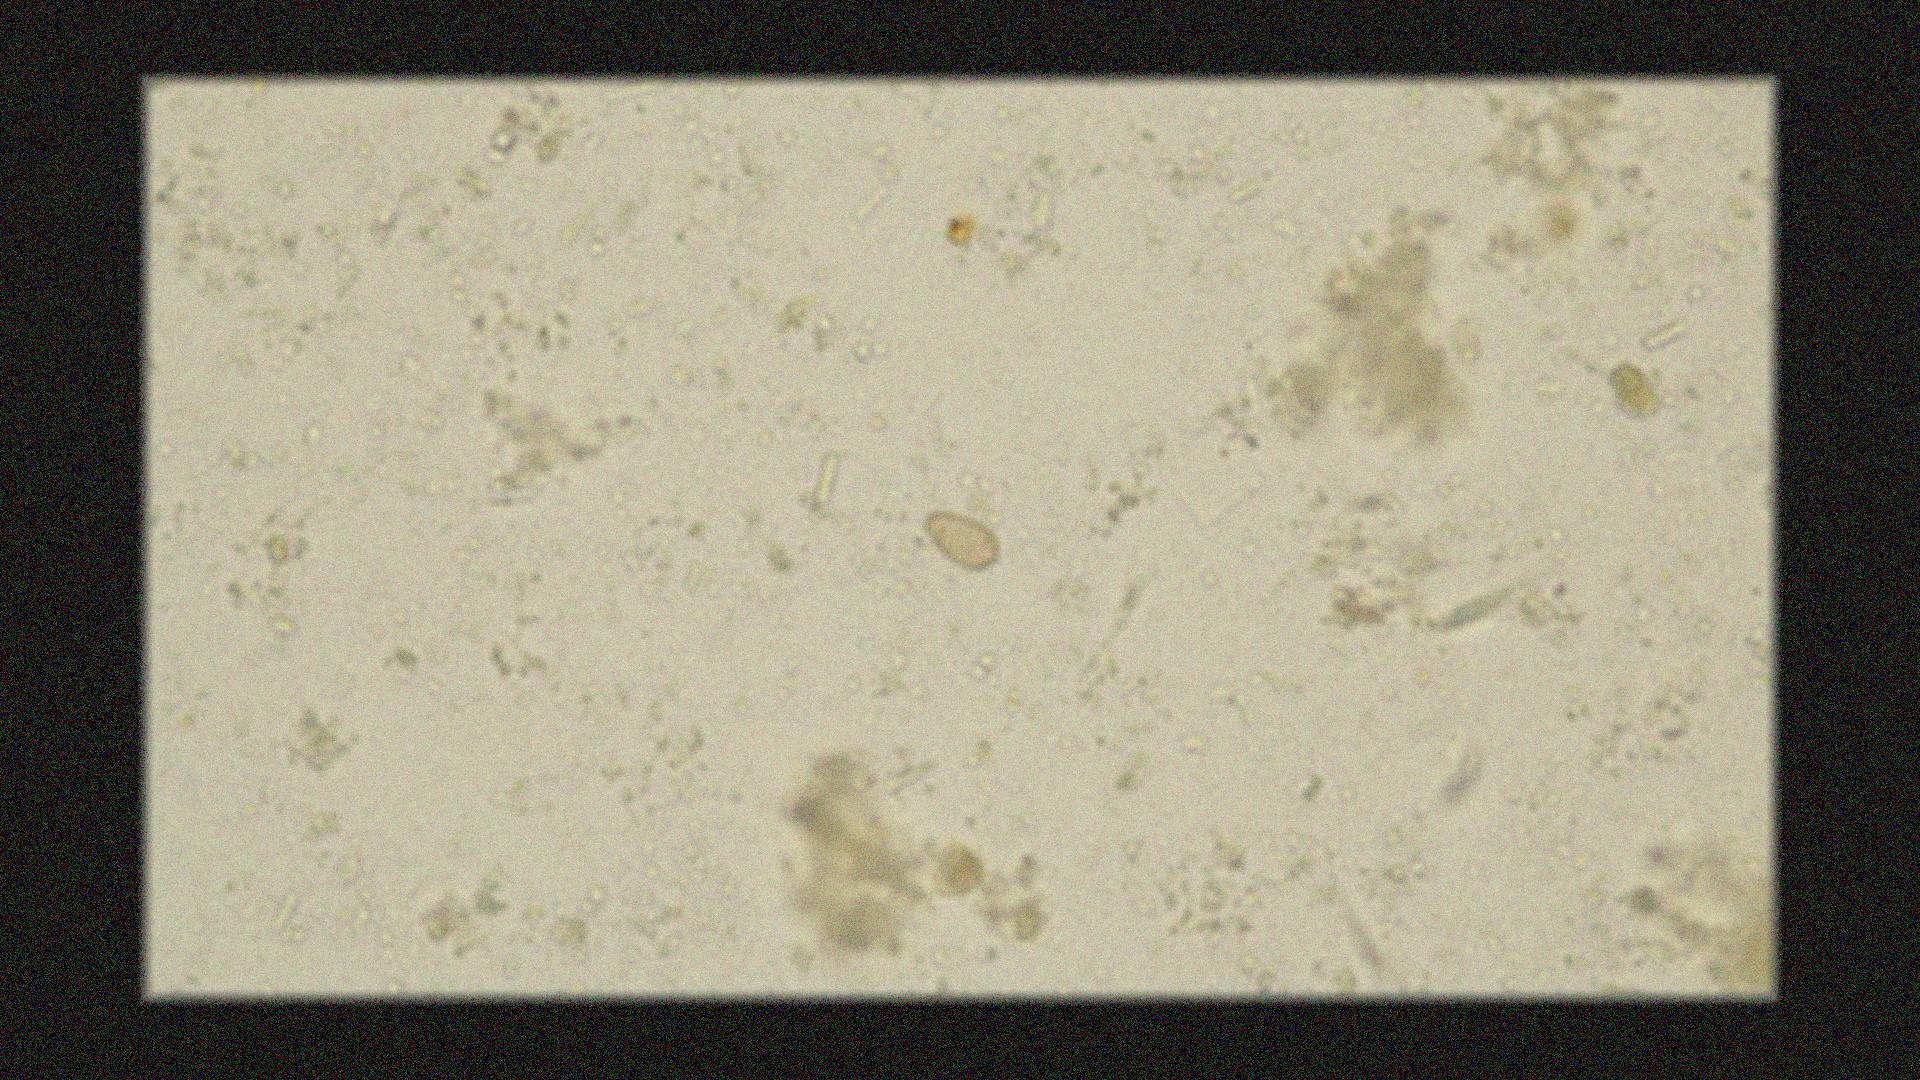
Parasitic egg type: Opisthorchis viverrine